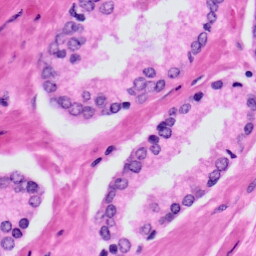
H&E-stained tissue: Prostate